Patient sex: M
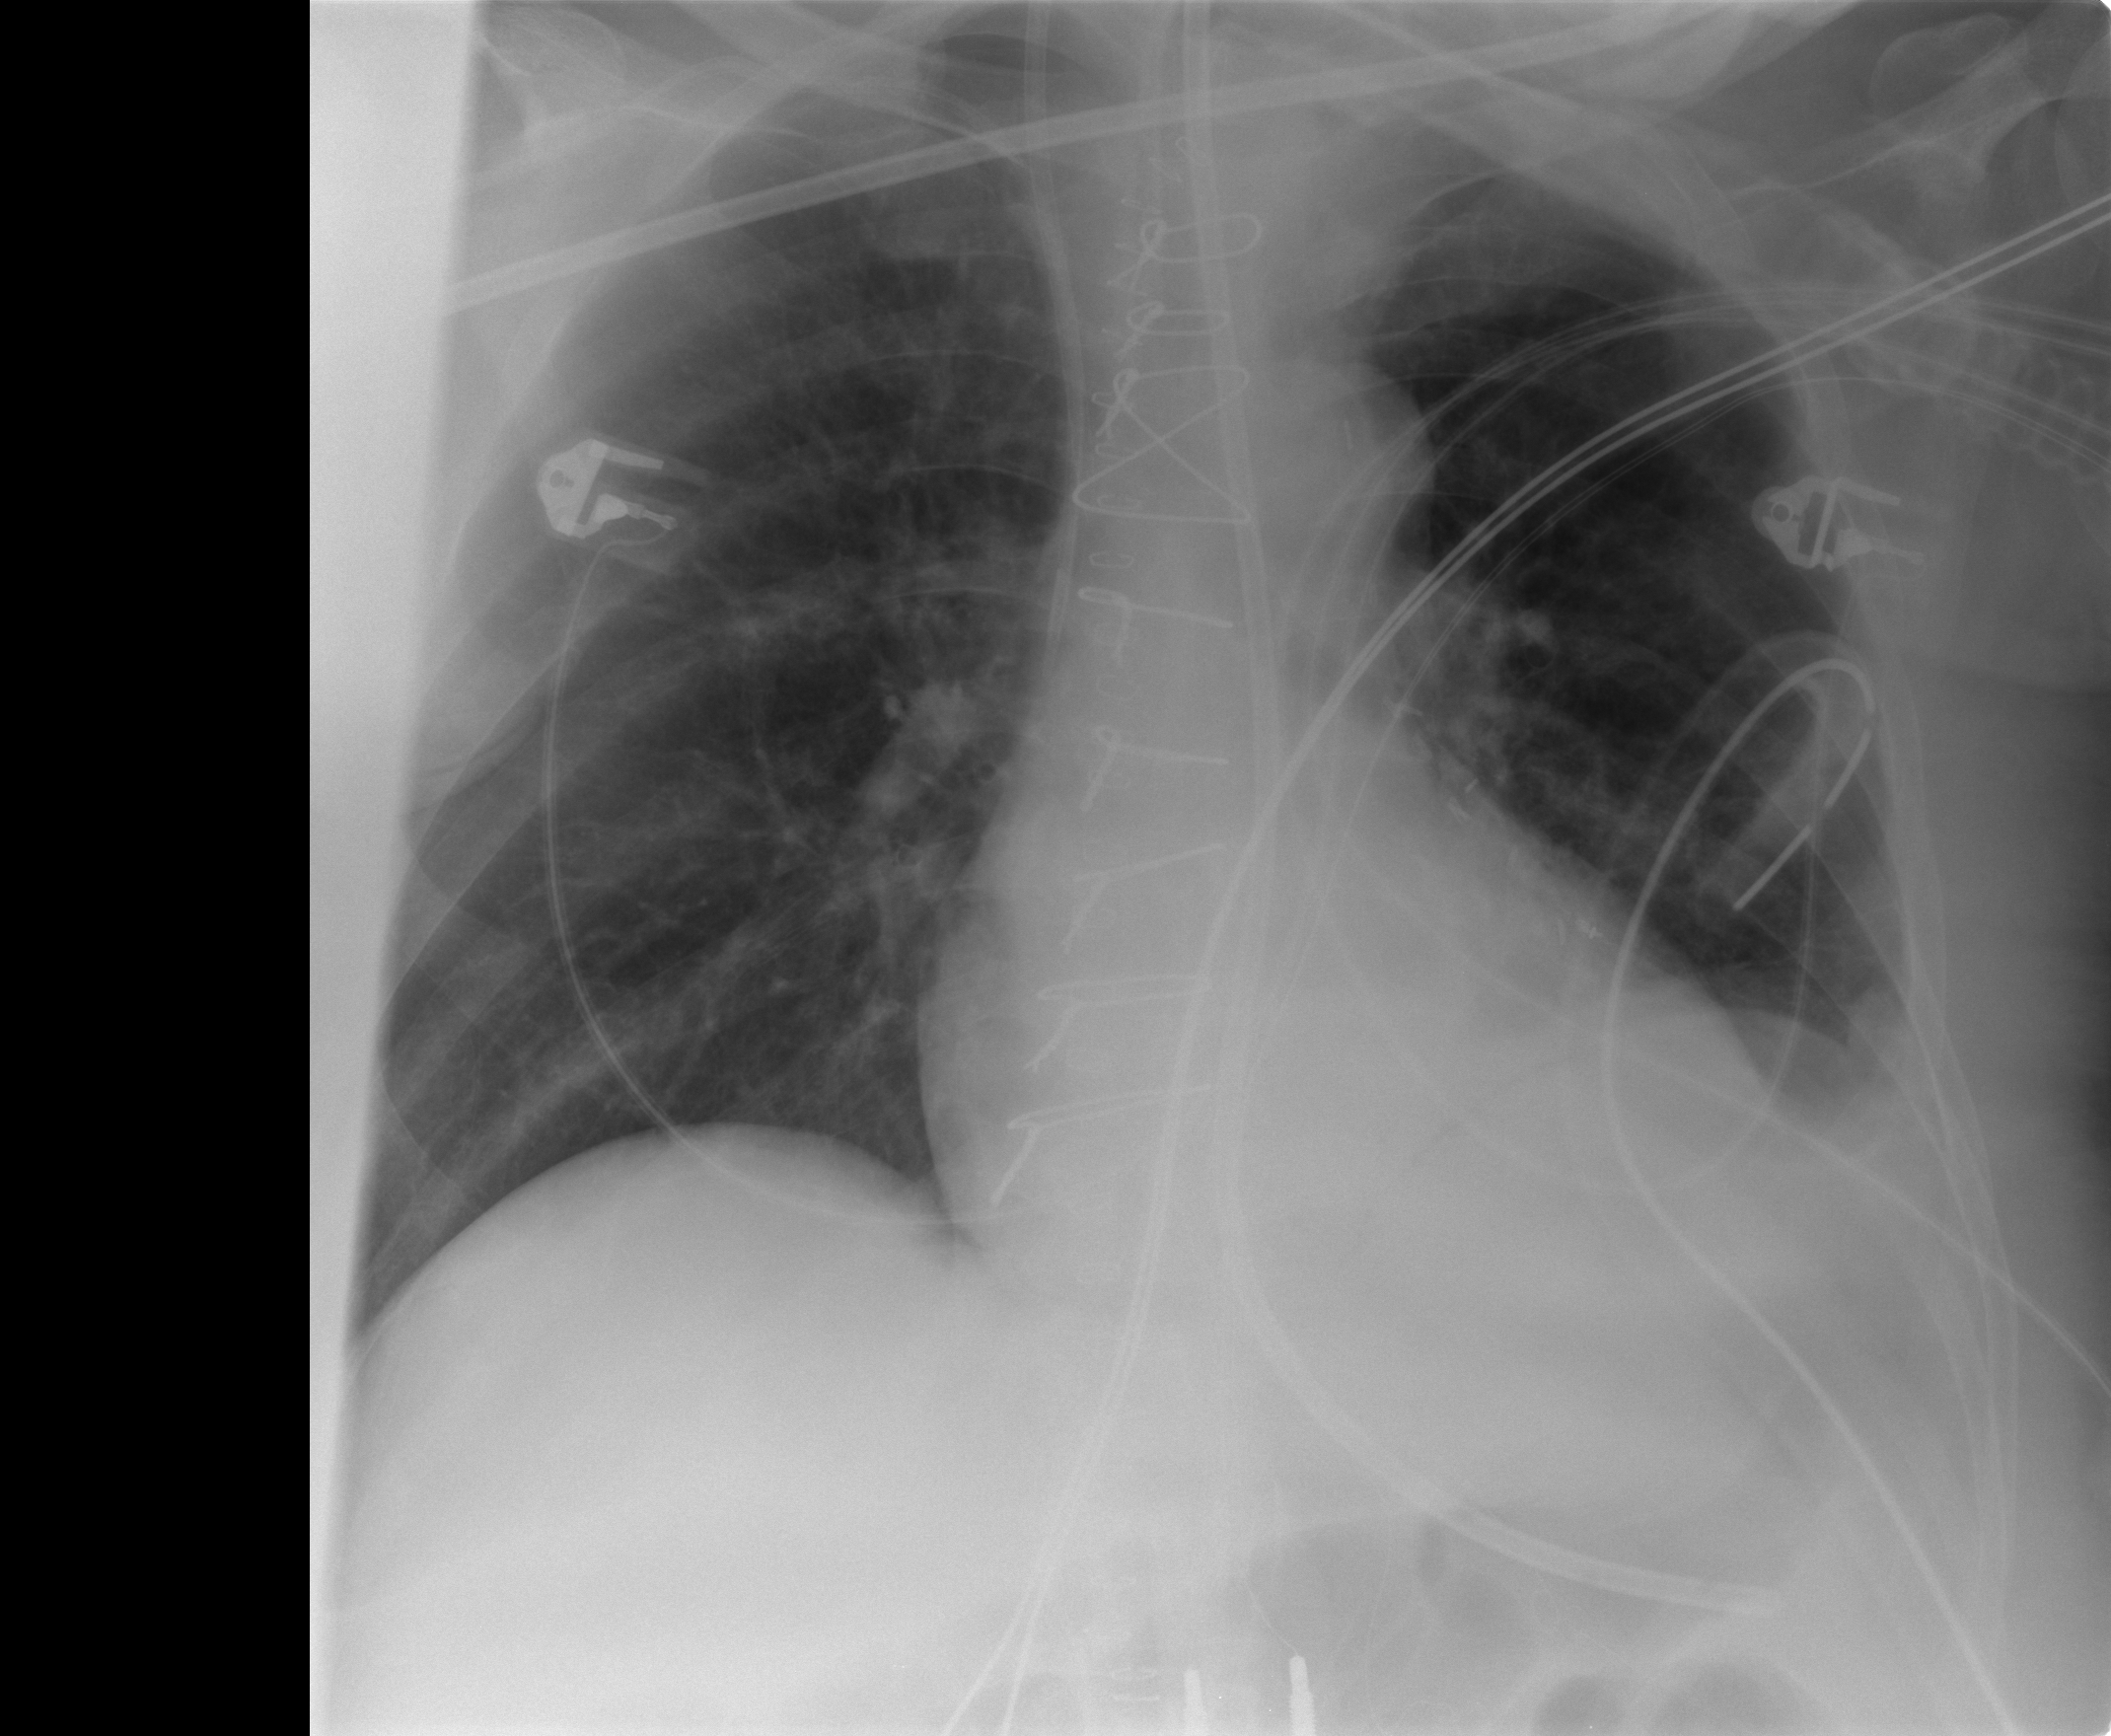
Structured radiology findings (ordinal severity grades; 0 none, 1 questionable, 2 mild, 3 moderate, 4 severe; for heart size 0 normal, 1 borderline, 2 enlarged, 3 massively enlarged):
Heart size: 0
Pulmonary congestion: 0
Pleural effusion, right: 0
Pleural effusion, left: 0
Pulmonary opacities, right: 0
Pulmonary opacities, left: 0
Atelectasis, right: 0
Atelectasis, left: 1